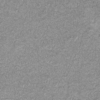
Label: not_dusty